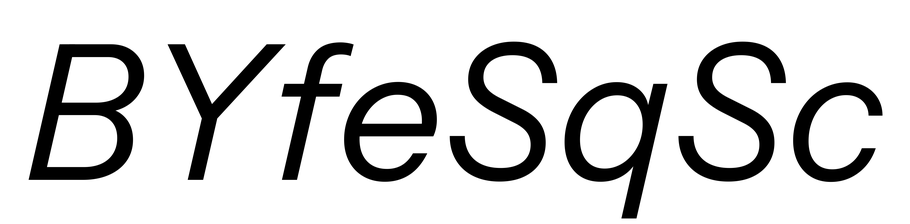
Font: InstrumentSans-Italic_Italic